Question: Strange exception, this was working fine before.
'''
System.InvalidCastException: Cannot convert object 'Waiting' to type 'System.Activities.Statements.Pick+PickState'.
at System.Runtime.TypeHelper.Convert<URL>
at System.Activities.Location'1.set_ValueCore(Object value)
at System.Activities.ActivityContext.SetValueCore<URL>
at System.Activities.ActivityContext.SetValue<URL>
at System.Activities.OutArgument'1.Set(ActivityContext context, T value)
at MyApplication.WaitForStatusChange.OnBookmarkResumed(NativeActivityContext context, Bookmark bookmark, Object value)
at System.Activities.Runtime.BookmarkCallbackWrapper.Invoke(NativeActivityContext context, Bookmark bookmark, Object value)
at System.Activities.Runtime.BookmarkWorkItem.Execute(ActivityExecutor executor, BookmarkManager bookmarkManager)
'''
MyApplication.WaitForStatusChange is a custom NativeActivity, the error occurs when the workflow is resumed on the bookmark for this activity, whith an enum for bookmar argument.
The WaitForStatusChange activity is placed inside a Pick activity (with another NativeActivity on the other branch)

Activity code
'''
public class WaitForPartnerIntegrationStatusChange : NativeActivity
{
public OutArgument<PartnerSoftwareIntegrationStatus> Status { get; set; }
protected override void Execute(NativeActivityContext context)
{
context.CreateBookmark(DocumentStatusChangeWatcher.DocumentPartnerSoftwareIntegrationStatusChangedBookmark, OnBookmarkResumed);
}
private void OnBookmarkResumed(NativeActivityContext context, Bookmark bookmark, object value)
{
if (value is PartnerSoftwareIntegrationStatus)
{
Status.Set(context, (PartnerSoftwareIntegrationStatus)value);
}
}
protected override bool CanInduceIdle
{
get { return true; }
}
}
'''
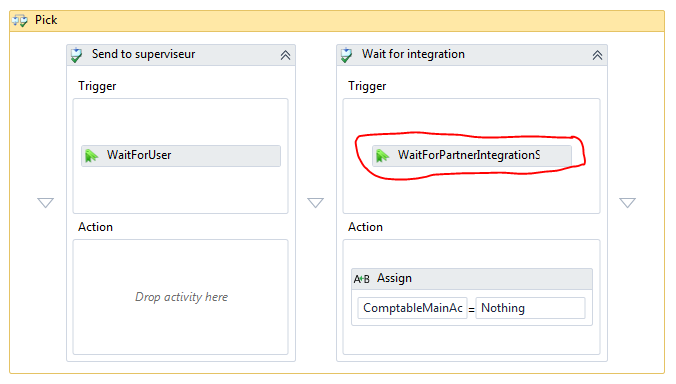
Answer: You see these kinds of strange exceptions often when you make a change to a workflow definition and try to resume a persisted workflow.
Basically you can't make any changes to running workflows.